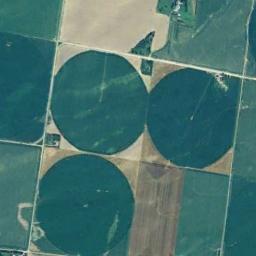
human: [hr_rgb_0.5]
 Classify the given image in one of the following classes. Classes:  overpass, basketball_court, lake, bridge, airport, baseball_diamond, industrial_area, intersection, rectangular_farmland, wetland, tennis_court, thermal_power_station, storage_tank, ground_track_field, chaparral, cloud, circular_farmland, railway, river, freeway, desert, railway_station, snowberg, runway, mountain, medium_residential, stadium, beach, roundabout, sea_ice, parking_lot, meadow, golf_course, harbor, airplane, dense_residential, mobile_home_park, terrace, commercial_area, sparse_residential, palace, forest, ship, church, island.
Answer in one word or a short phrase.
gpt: circular_farmland